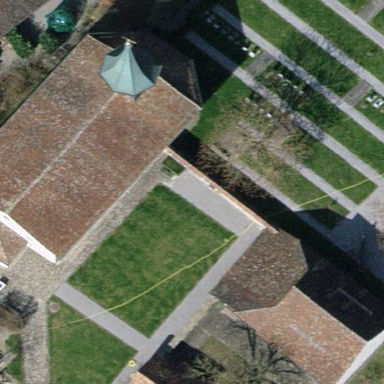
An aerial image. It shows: Cemetery.